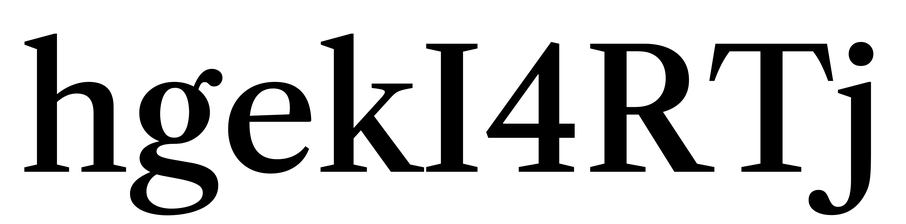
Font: LibreCaslonText_Medium